Question: I want to make the user and password boxes EditTexts, so you can write text into them.
(having this layout).

What's the most suitable way to aproach this?
Thanks in advance
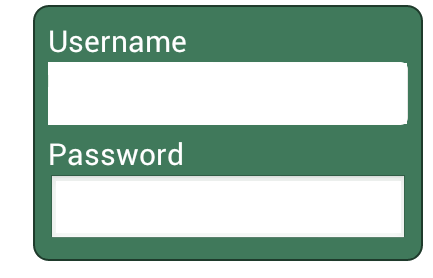
Answer: Basic sample, modify it to your need:
'''
<TextView
android:id="@+id/textView1"
android:layout_width="wrap_content"
android:layout_height="wrap_content"
android:text="Large Text"
android:textAppearance="?android:attr/textAppearanceLarge" />
<EditText
android:id="@+id/editText1"
android:layout_width="match_parent"
android:layout_height="wrap_content"
android:ems="10" >
<requestFocus />
</EditText>
<TextView
android:id="@+id/textView2"
android:layout_width="wrap_content"
android:layout_height="wrap_content"
android:text="Large Text"
android:textAppearance="?android:attr/textAppearanceLarge" />
<EditText
android:id="@+id/editText2"
android:layout_width="match_parent"
android:layout_height="wrap_content"
android:ems="10" />
</LinearLayout>
'''